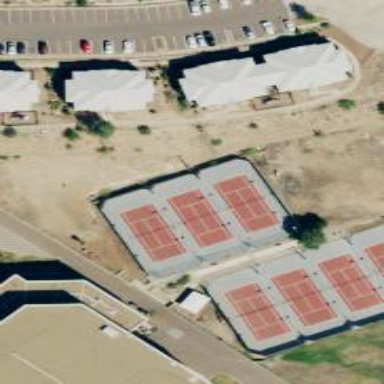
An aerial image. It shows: Tennis court on pitch.